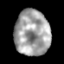
Tissue: lung
Cell type: Epithelial cells
Senescence score: 0.2253
Nuclear area (px): 1583
Mean DAPI intensity: 161.229